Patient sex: F
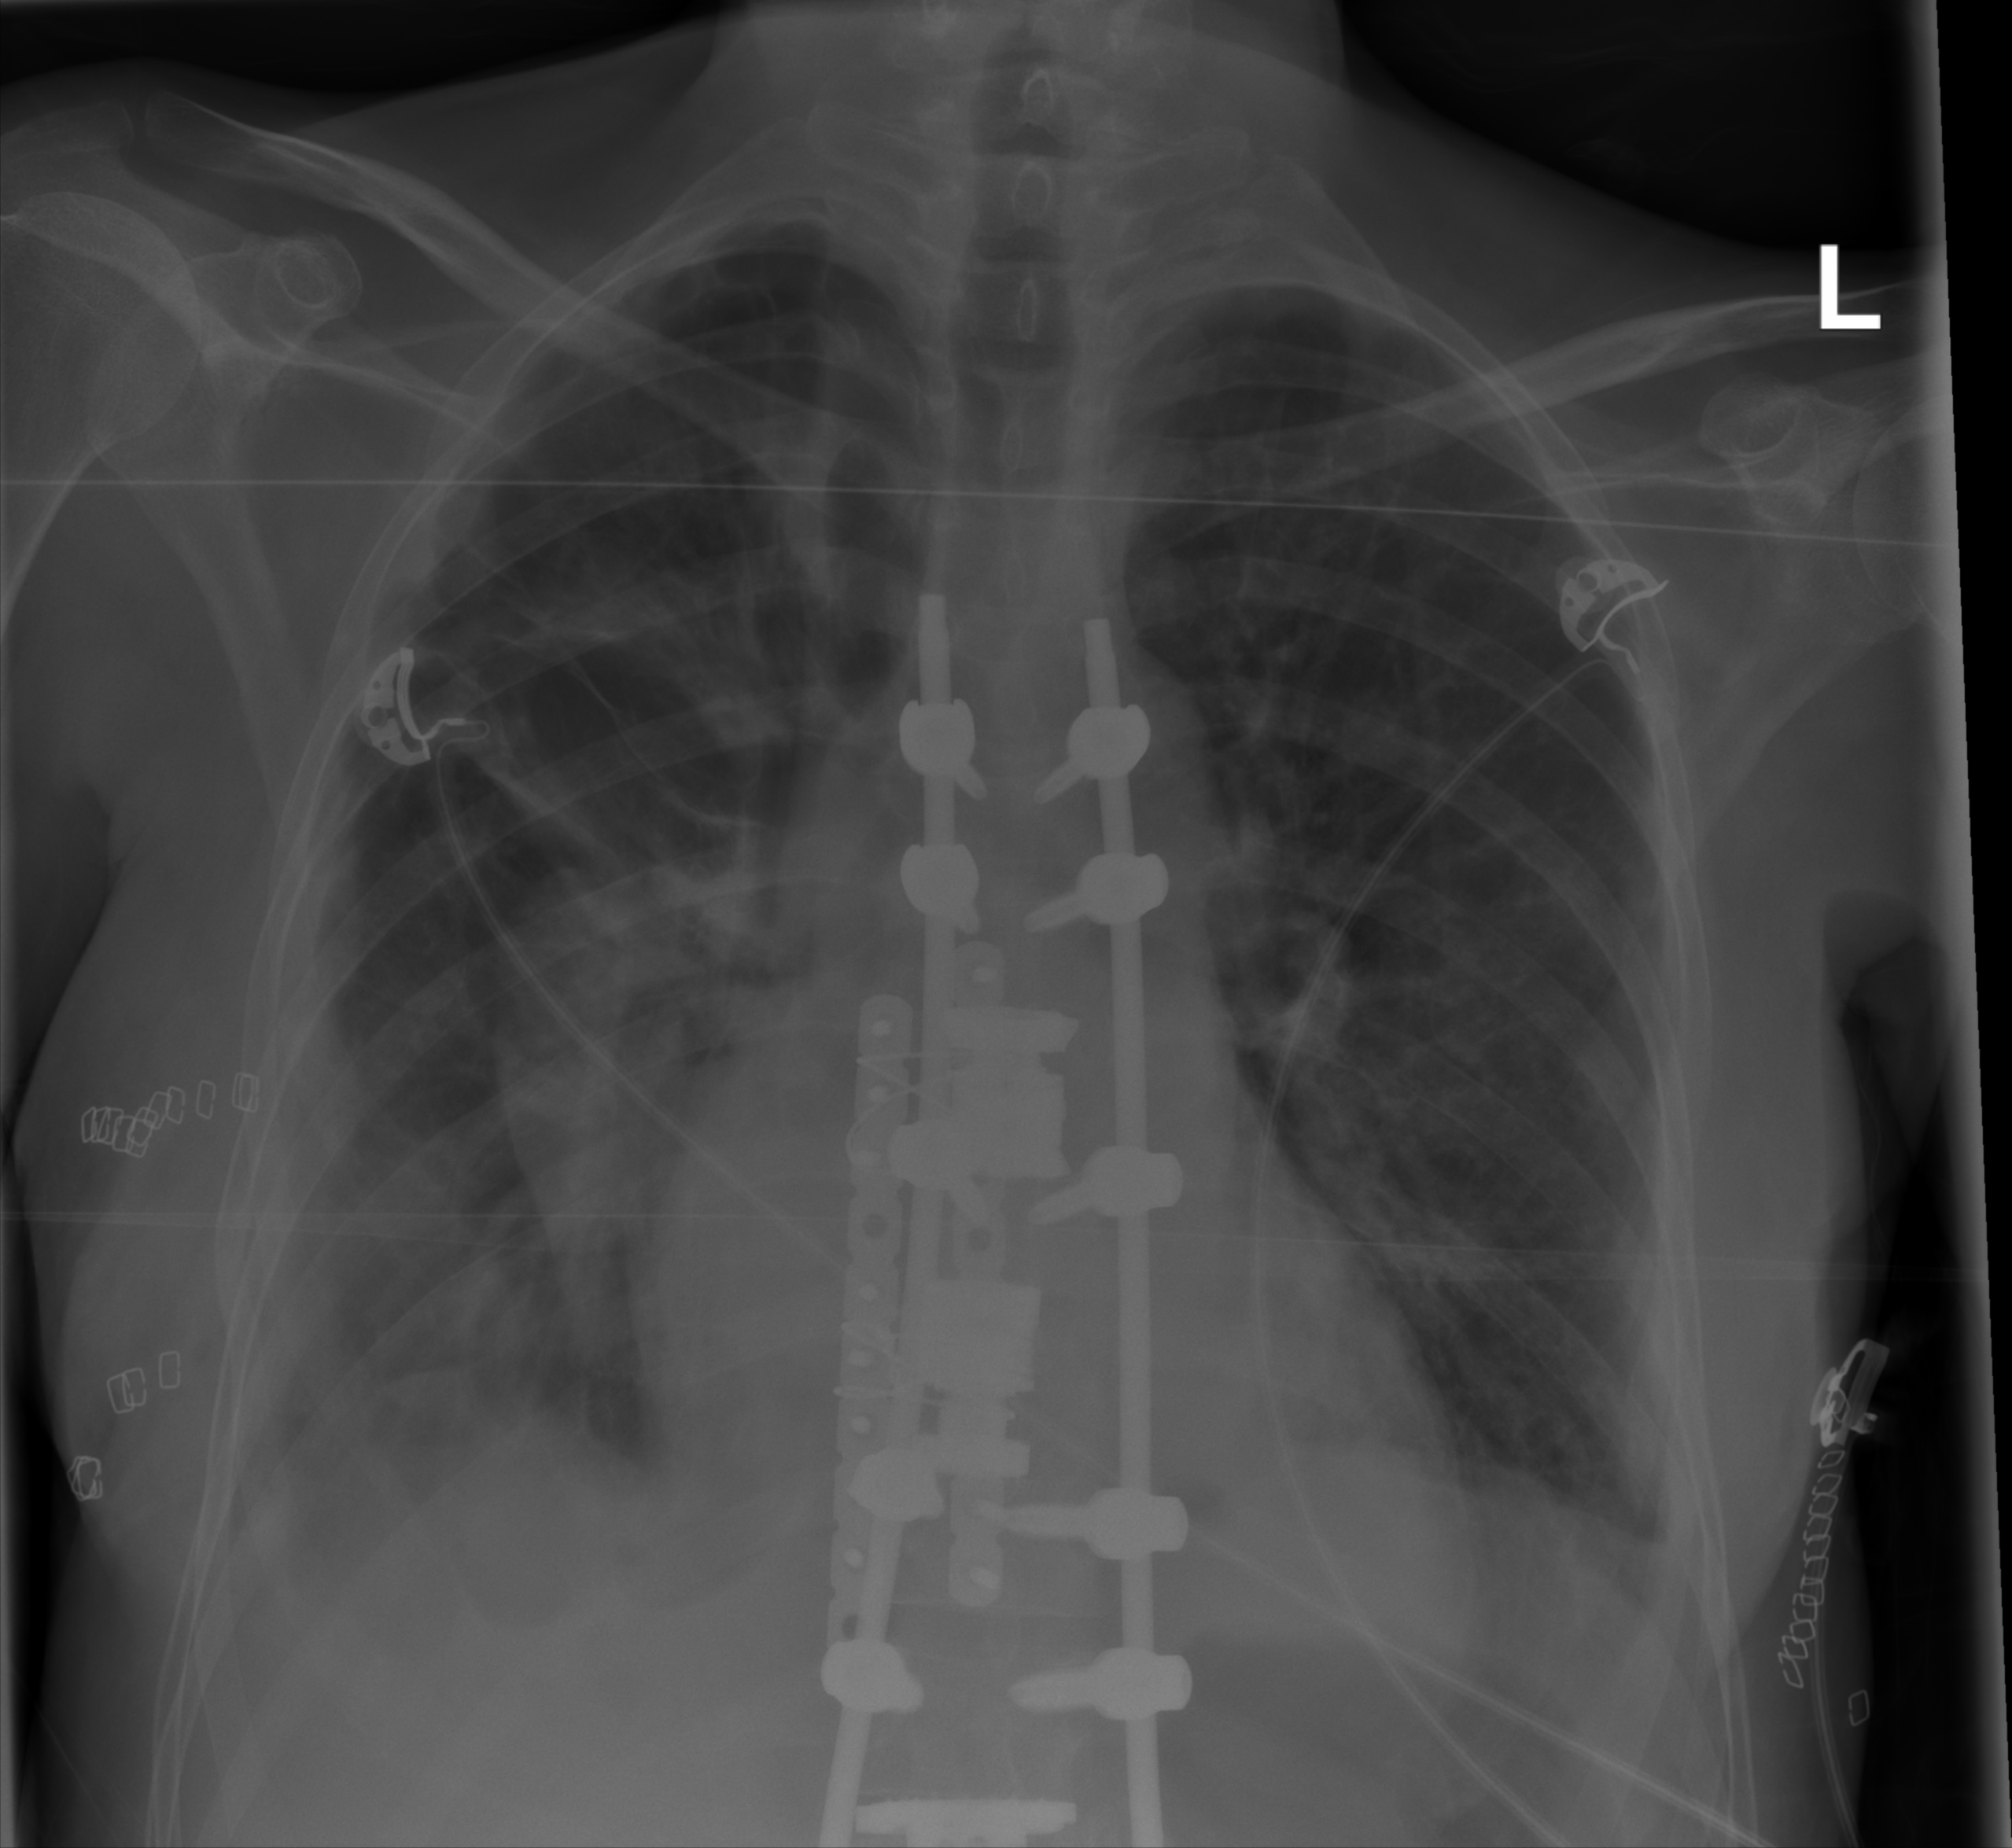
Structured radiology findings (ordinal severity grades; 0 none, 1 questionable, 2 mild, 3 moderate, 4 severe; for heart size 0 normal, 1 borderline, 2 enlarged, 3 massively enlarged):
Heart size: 2
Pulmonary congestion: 2
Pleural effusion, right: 2
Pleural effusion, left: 2
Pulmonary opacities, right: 2
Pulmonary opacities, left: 0
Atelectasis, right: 2
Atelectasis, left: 2